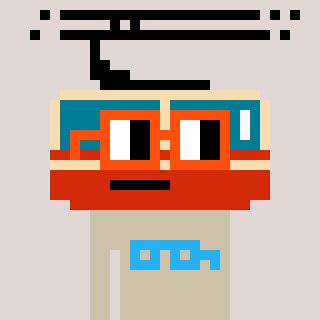
a pixel art character with square orange glasses, a tram wagon-shaped head and a bege-colored body on a warm background